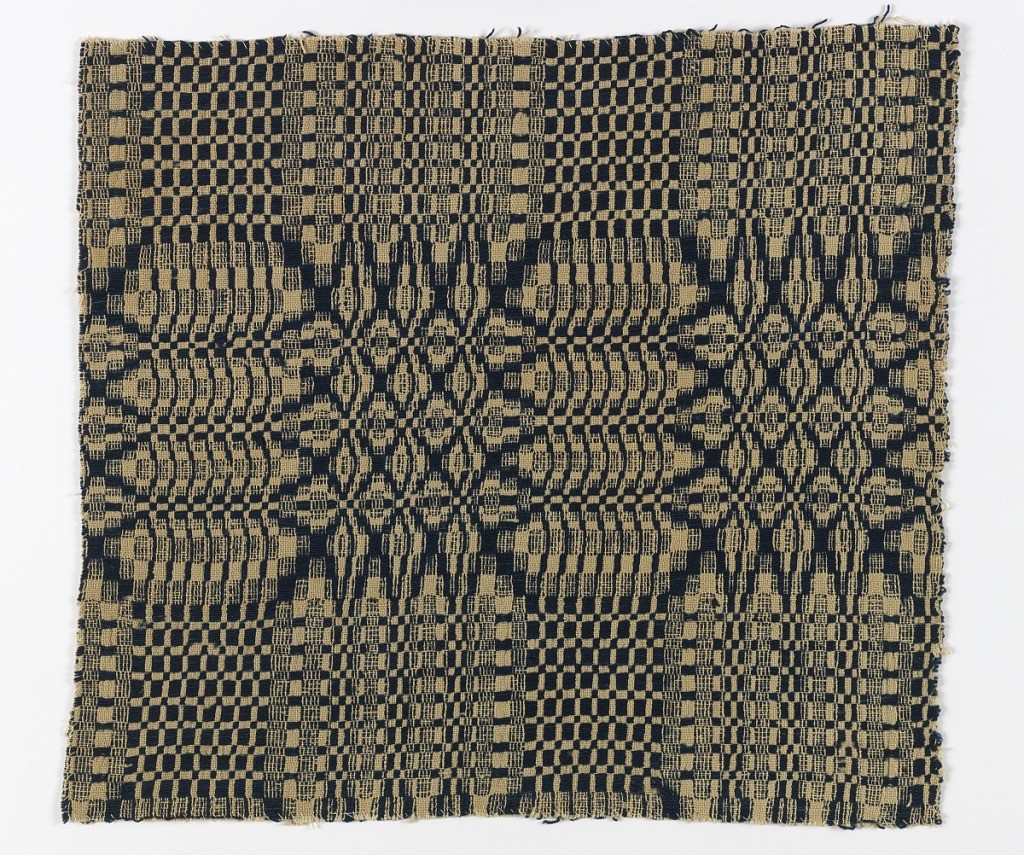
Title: Coverlet fragment
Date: late 18th–mid- 19th century
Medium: wool, linen Technique: two intercrossed plain weave structures (double cloth)
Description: Coverlet fragment in deep blue and undyed wool showing abstract "whig rose" pattern.